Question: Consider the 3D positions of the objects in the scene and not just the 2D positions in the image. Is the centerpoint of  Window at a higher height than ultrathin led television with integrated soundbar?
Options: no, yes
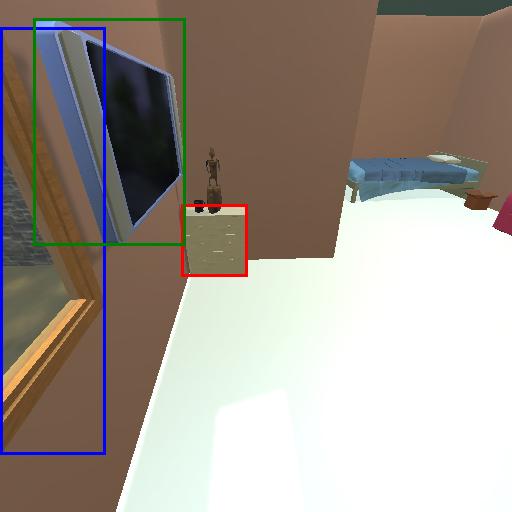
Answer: no